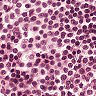
Metastatic tissue present: no